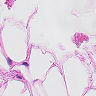
Metastatic tissue present: no